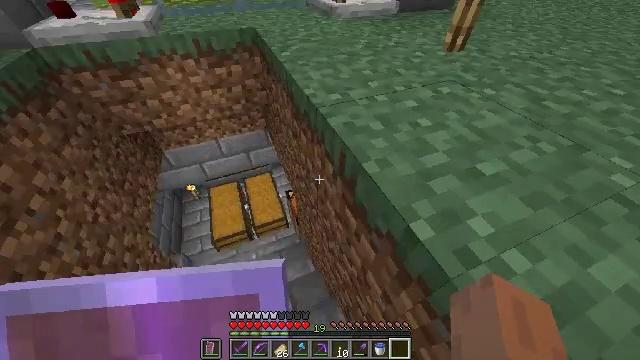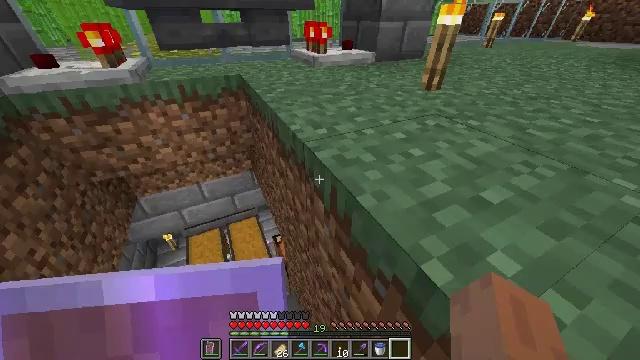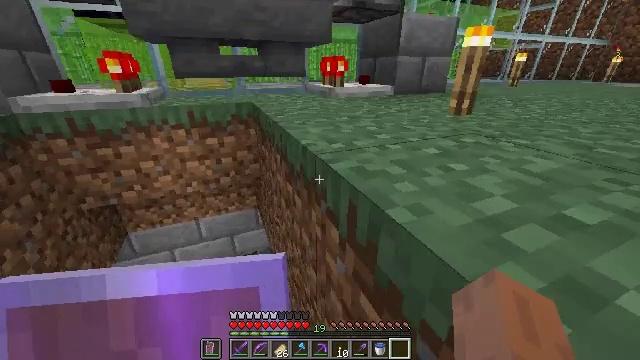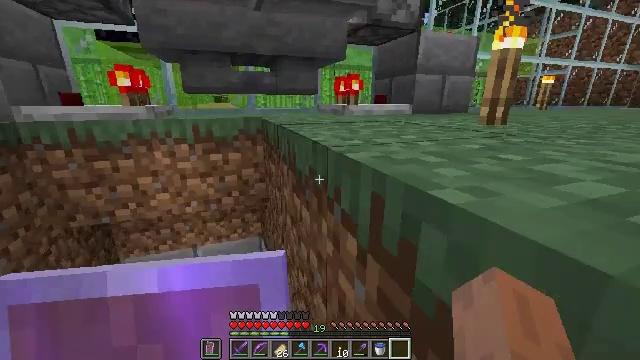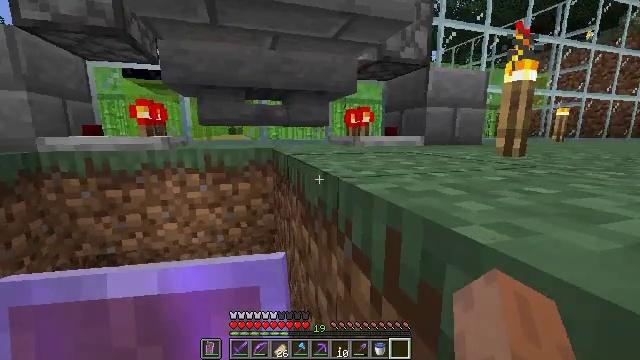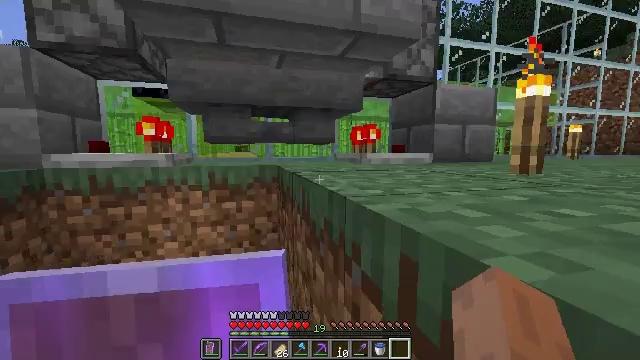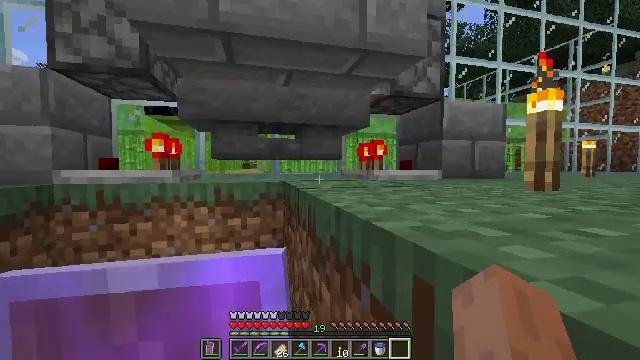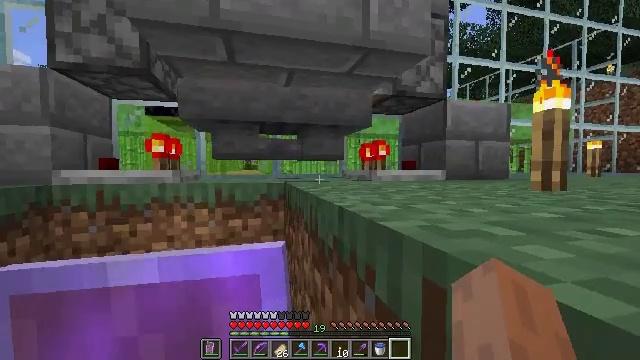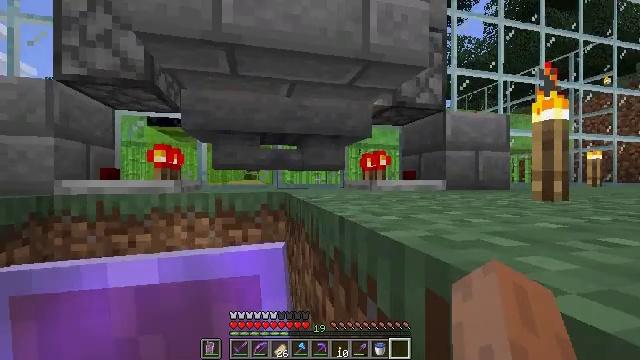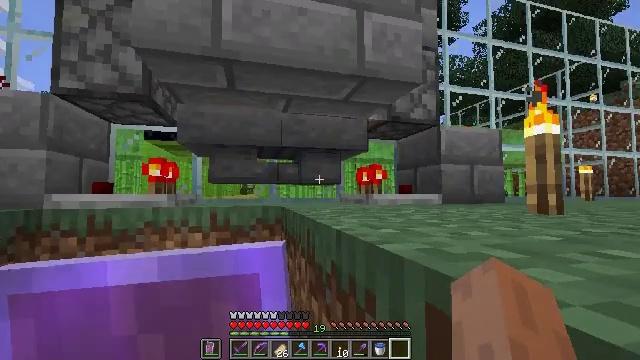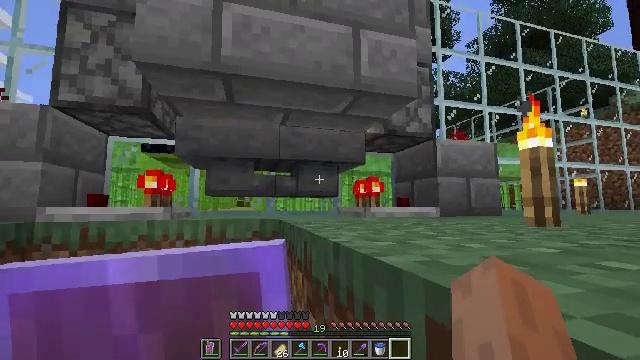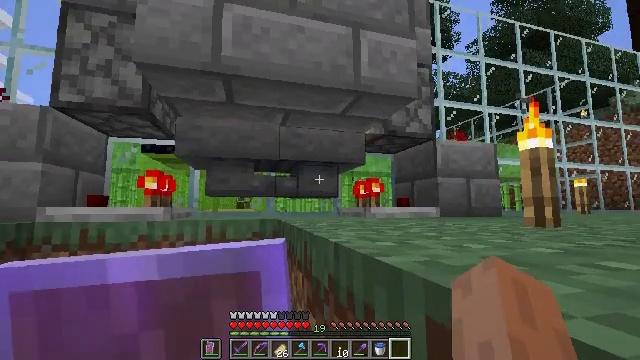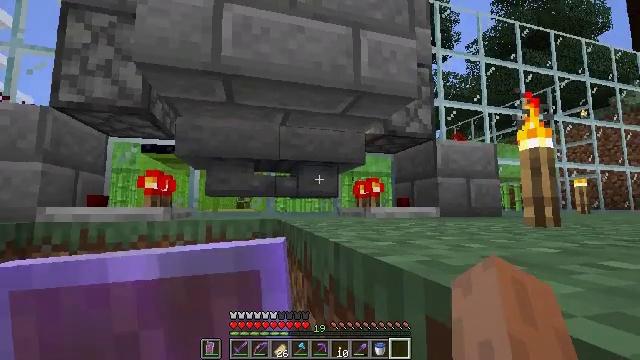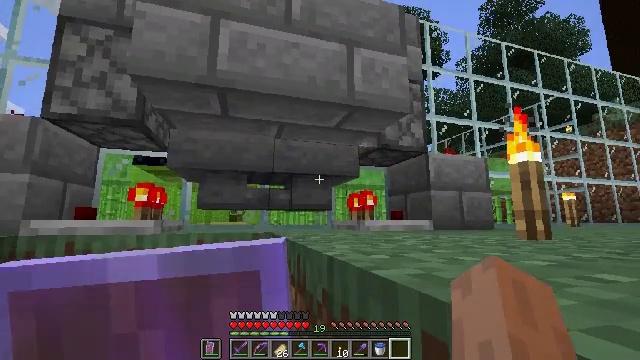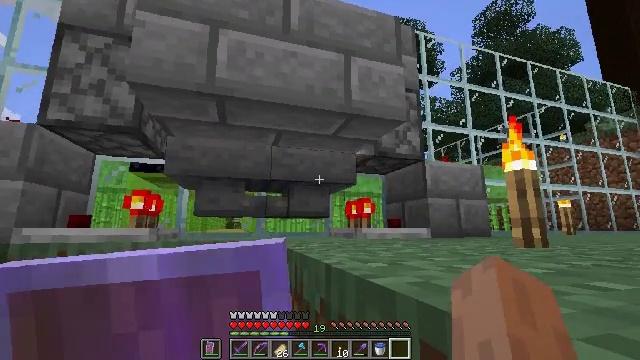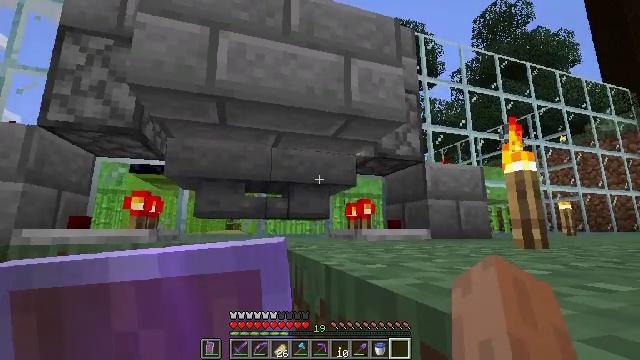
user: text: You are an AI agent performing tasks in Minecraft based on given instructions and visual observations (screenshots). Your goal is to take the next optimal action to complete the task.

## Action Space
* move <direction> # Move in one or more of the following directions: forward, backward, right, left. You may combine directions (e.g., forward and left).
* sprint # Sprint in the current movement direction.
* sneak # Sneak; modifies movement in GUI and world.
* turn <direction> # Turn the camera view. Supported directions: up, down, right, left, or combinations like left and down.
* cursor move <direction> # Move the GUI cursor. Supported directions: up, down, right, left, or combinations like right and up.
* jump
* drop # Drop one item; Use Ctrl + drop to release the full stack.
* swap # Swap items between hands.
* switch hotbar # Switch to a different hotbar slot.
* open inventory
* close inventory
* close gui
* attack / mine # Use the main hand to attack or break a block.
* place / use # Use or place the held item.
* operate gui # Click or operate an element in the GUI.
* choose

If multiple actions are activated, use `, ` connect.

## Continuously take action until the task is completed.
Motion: motion action
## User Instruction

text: Create paper in the crafting menu.
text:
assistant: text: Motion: turn right and up
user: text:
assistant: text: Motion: turn left and up
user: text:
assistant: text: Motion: turn left and up
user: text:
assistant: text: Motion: turn left and up
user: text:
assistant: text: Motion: turn left and up
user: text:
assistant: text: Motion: turn left and up
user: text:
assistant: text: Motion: no_op
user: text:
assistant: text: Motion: turn up
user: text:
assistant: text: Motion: turn up
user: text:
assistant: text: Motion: turn up
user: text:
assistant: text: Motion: no_op
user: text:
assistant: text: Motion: no_op
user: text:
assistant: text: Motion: turn right and up
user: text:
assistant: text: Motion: turn up
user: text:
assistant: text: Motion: no_op
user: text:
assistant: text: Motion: use / place
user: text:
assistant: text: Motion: use / place
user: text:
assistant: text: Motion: use / place
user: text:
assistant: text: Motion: use / place
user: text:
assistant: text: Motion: no_op
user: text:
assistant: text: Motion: no_op
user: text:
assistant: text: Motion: no_op
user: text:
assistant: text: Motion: no_op
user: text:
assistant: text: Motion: no_op
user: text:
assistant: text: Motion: no_op
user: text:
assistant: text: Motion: no_op
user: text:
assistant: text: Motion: no_op
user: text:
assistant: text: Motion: no_op
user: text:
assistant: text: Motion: no_op
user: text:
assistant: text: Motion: no_op